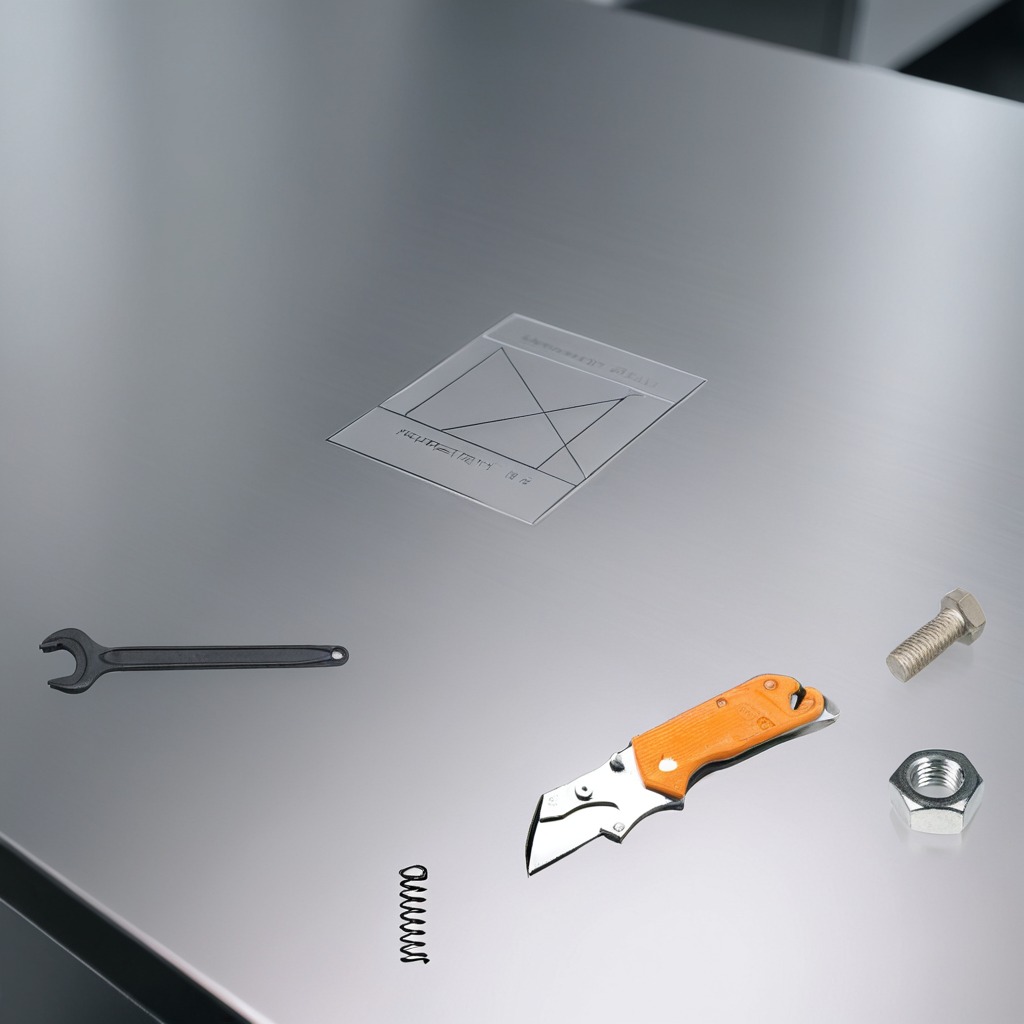
A utility knife, a metal machine screw, a coiled metal spring, a metal nut, and a wrench are lying on the stainless steel table in a high-end prototyping lab.